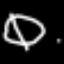
Label: leaf